Field crop: maize
Growth stage: 2
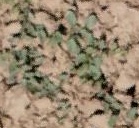
Species: convolvulus